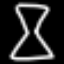
Label: hourglass